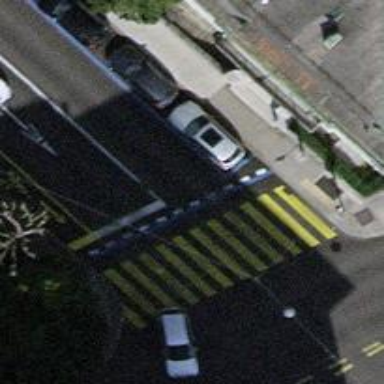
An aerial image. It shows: Zebra crossing controlled by traffic signals with zebra markings.